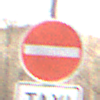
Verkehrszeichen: VerbotDerEinfahrt
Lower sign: BesondereFahrzeugeUndTransportgueter1
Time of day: MorningAfternoon
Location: Outdoor (Nature)
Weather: PartlyCloudy
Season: Winter
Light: Natural